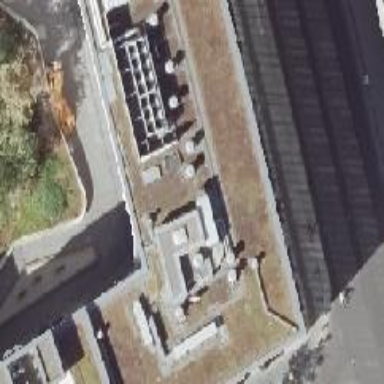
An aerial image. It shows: Commercial building.